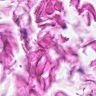
Metastatic tissue present: no